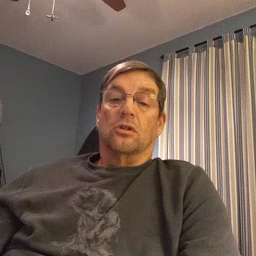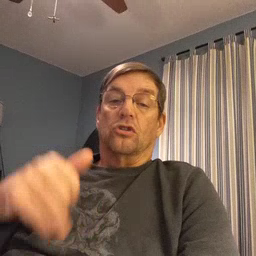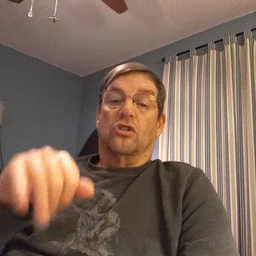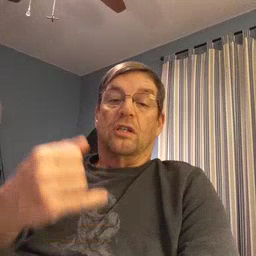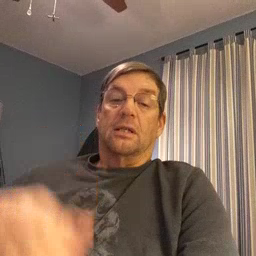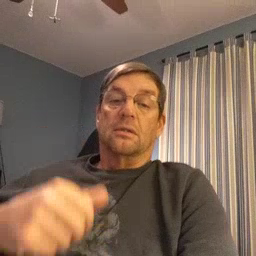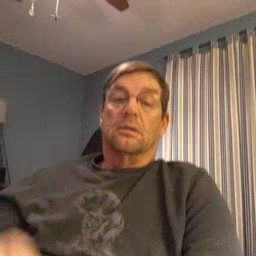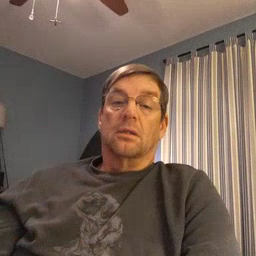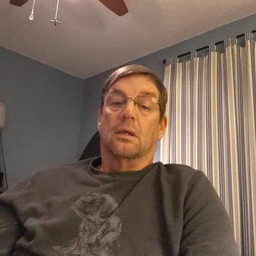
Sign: jeans